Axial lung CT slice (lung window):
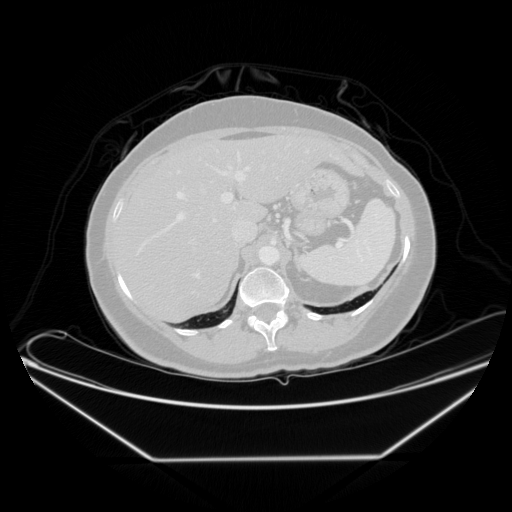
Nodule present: no